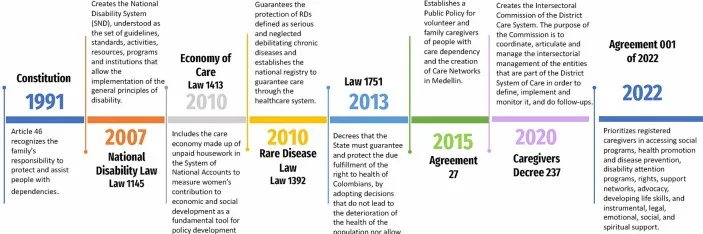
A timeline of the legislation passed in Colombia that helps protect caregivers. RDs, Rare diseases; LA, Latin America; RD, Rare diseases.
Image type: chart (chart)